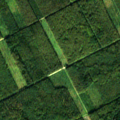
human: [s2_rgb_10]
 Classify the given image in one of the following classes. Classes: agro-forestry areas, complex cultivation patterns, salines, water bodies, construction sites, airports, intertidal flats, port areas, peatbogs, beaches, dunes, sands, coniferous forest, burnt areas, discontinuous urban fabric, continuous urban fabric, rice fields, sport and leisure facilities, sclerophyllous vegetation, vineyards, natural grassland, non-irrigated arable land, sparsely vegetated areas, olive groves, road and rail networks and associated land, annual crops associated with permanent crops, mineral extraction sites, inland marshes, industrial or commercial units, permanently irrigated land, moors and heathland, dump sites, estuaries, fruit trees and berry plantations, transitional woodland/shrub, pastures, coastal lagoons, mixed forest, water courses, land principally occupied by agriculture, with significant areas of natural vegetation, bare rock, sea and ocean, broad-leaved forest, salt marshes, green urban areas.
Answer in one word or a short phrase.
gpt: broad-leaved forest, coniferous forest